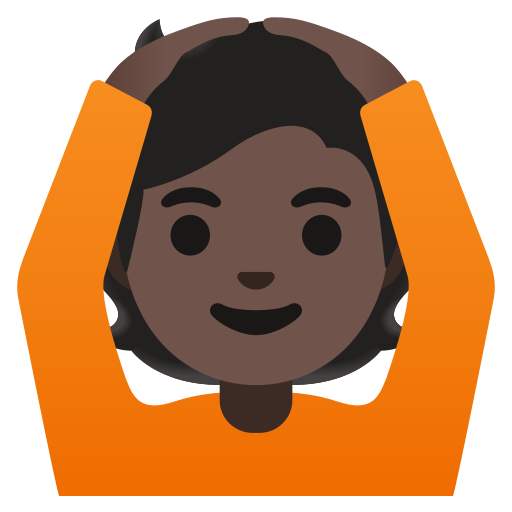
Emoji: 🙆🏿